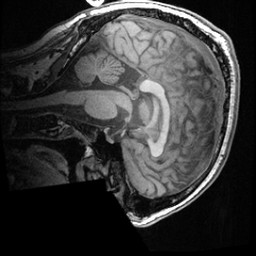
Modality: T1w
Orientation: sagittal
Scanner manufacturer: ge
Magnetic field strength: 3 T
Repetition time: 0.008572 s
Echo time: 0.003384 s